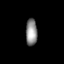
Tissue: prostate
Cell type: Fibroblasts
Senescence score: 0.7263
Nuclear area (px): 303
Mean DAPI intensity: 139.772